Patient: sex M, age 77
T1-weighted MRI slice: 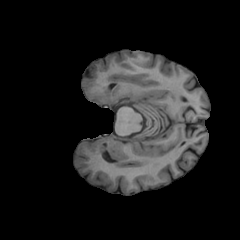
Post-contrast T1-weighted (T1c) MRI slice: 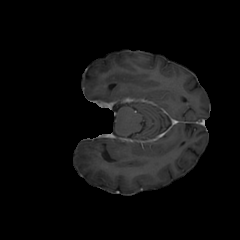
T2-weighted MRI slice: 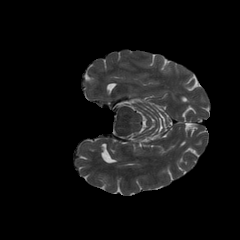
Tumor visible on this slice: no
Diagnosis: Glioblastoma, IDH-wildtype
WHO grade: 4